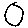
Label: circle